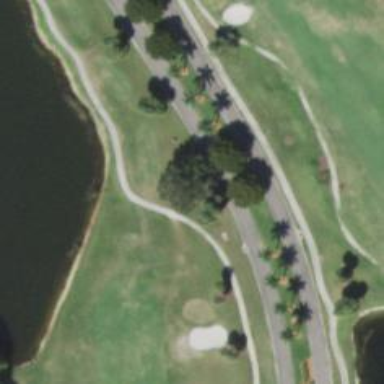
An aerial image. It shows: Golf cartpath that is also road path.